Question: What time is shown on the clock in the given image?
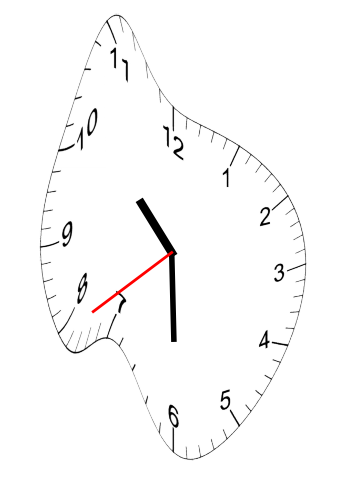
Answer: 10:29:39